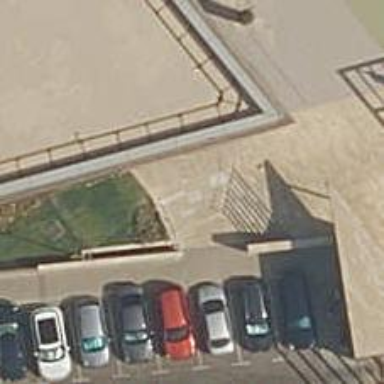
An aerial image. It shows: Set of steps on the road.